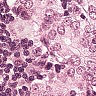
Metastatic tissue present: yes